Field crop: tomato
Growth stage: 2
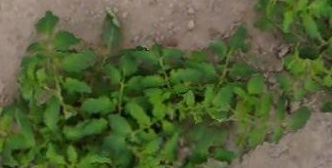
Species: tomato